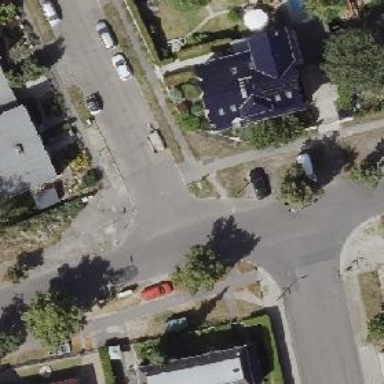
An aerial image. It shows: Residential road with asphalt surface. There are sidewalks on both sides of the road.